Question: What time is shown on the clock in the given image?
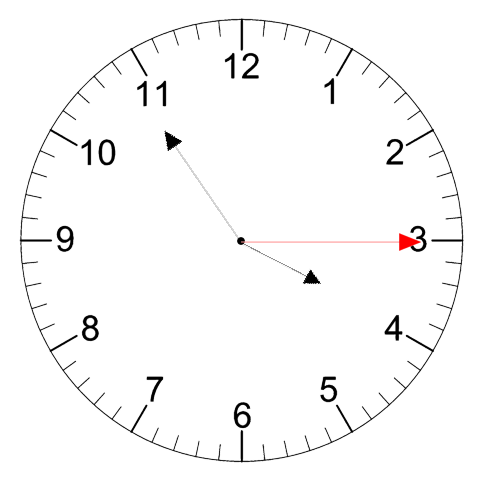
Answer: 03:54:15